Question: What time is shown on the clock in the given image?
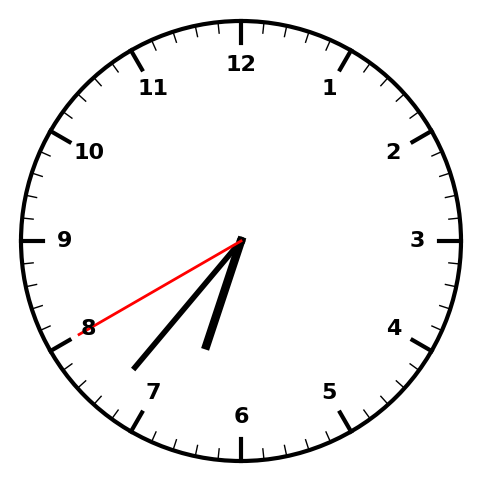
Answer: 06:36:40